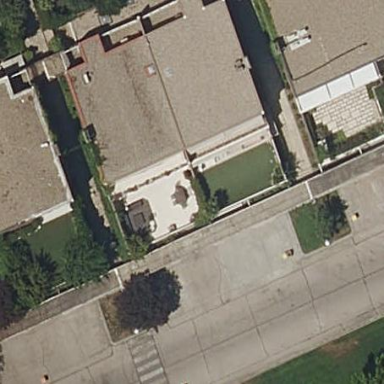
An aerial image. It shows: Simple house.